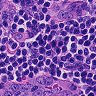
Metastatic tissue present: no